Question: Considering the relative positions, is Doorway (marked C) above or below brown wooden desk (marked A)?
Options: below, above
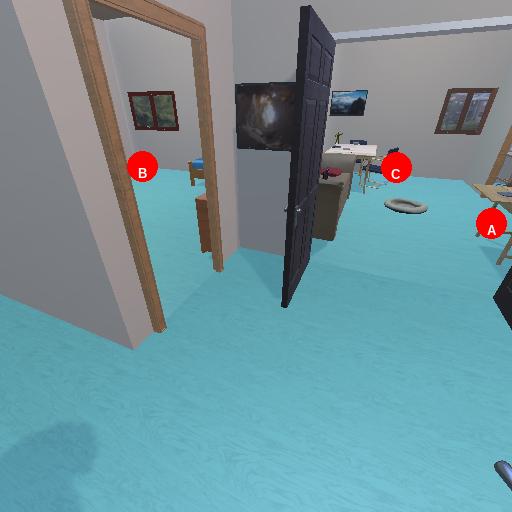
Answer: below